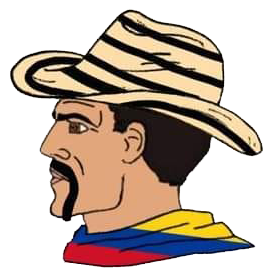
Label: 4_Yes_Chad